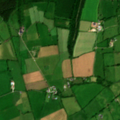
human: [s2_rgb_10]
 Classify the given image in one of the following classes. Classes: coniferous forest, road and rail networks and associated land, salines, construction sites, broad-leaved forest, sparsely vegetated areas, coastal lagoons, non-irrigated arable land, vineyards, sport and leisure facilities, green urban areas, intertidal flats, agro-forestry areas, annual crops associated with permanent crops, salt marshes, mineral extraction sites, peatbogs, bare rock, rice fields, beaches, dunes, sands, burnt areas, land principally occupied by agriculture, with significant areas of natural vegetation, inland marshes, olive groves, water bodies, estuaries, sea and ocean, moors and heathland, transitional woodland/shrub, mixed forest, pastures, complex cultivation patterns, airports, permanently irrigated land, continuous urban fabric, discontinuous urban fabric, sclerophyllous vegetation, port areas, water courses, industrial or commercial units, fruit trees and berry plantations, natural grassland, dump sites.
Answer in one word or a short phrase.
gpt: pastures, land principally occupied by agriculture, with significant areas of natural vegetation, mixed forest, transitional woodland/shrub